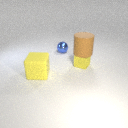
small yellow metal cube below large brown rubber cylinder